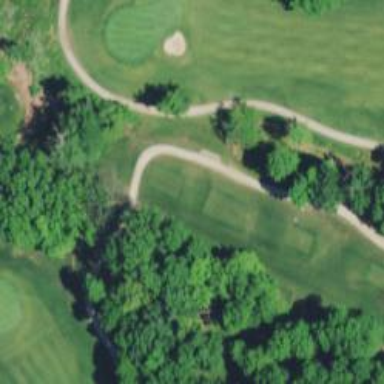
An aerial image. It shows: Grassy area designated as golf tee.